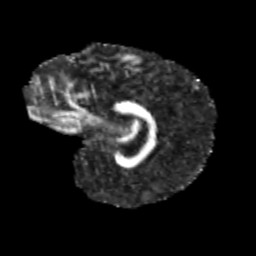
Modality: FA
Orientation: sagittal
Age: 12
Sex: female
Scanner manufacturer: siemens
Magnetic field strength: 3 T
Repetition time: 3.8 s
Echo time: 0.07 s